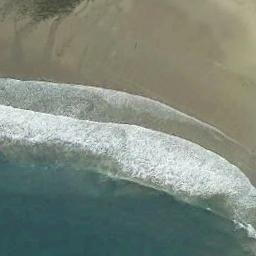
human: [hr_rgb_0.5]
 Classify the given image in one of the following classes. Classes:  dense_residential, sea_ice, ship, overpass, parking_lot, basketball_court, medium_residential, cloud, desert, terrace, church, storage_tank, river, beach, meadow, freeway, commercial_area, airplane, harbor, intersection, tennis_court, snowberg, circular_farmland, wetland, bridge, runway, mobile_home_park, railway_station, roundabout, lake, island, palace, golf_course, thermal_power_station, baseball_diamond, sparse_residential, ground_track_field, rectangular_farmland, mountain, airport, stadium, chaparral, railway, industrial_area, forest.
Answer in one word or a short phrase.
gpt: beach